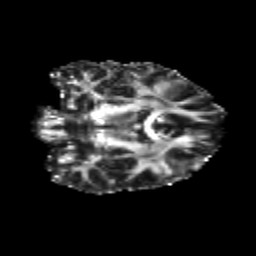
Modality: FA
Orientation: coronal
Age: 28
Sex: female
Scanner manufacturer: siemens
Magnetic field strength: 3 T
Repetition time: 3.5 s
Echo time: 0.104 s